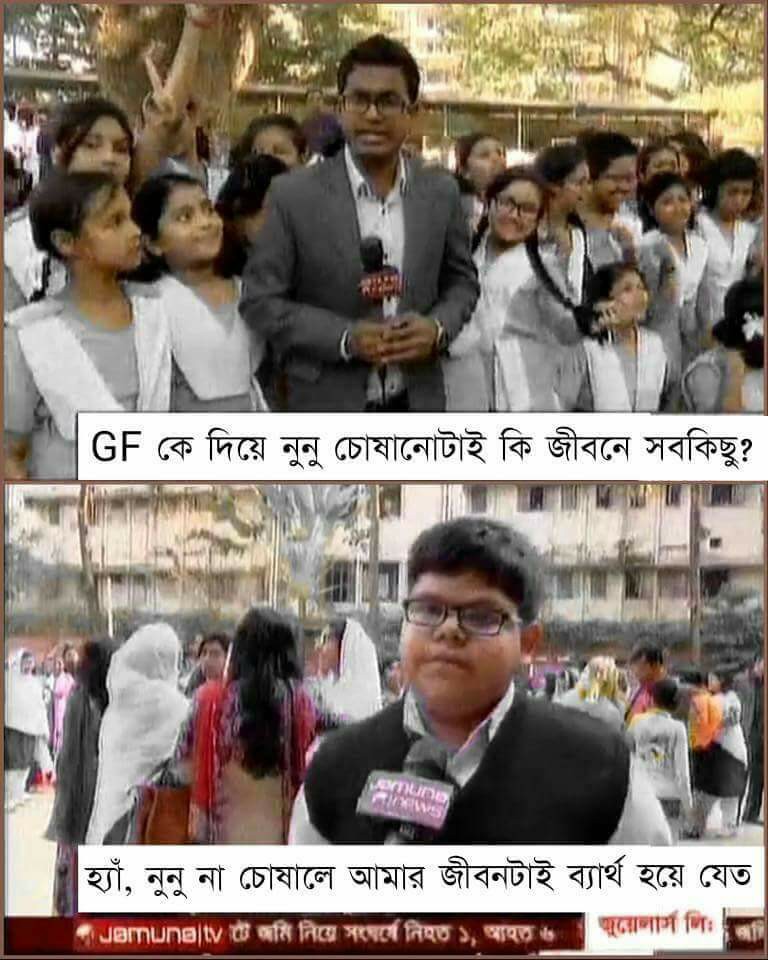
Caption: GF কে দিয়ে নুনু চোষানোটাই কি জীবনে সবকিছু ?     হ্যাঁ নুনু না চোষালে আমার জীবনটাই ব্যর্থ হয়ে যেত
Label: hate